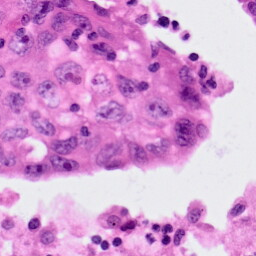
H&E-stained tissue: Lung